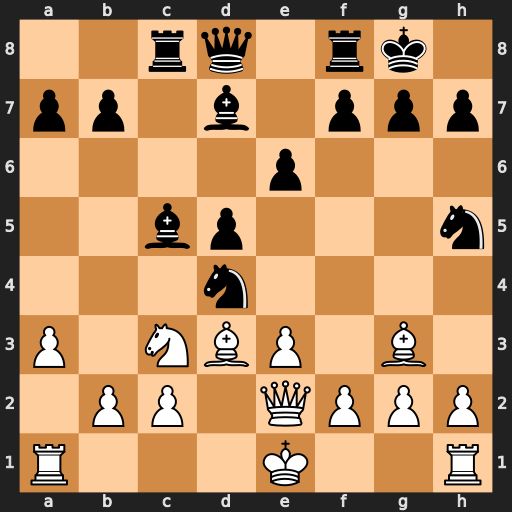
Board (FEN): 2rq1rk1/pp1b1ppp/4p3/2bp3n/3n4/P1NBP1B1/1PP1QPPP/R3K2R
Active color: w
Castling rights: KQ
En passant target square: -
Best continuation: exd4 Bxd4 Qxh5